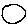
Label: circle